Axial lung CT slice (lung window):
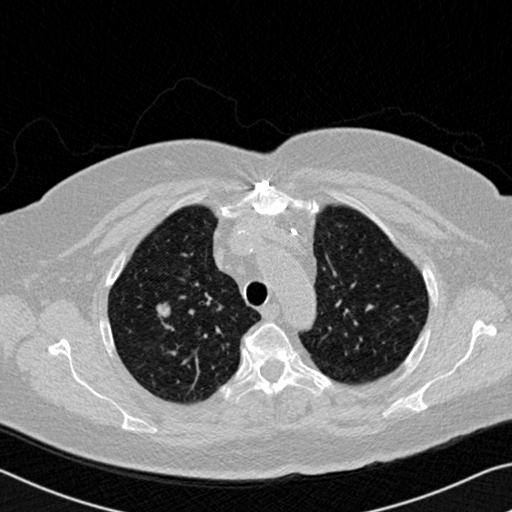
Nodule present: yes
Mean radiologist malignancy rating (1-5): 4